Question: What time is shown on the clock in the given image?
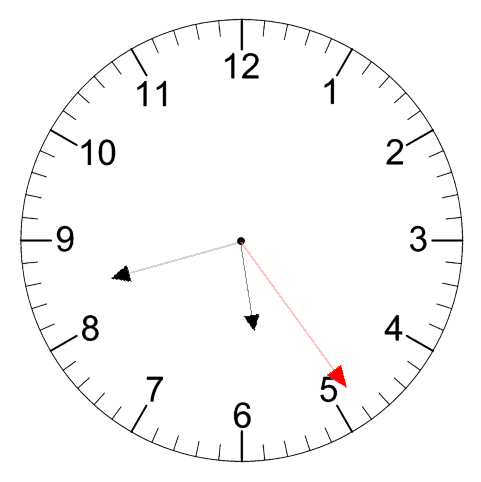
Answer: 05:42:24